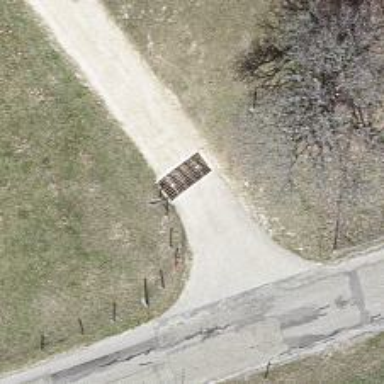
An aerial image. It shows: Cattle grid.